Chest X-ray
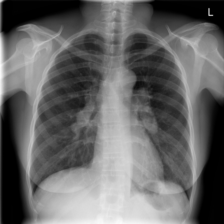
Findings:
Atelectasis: negative
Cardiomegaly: negative
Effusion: negative
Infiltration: negative
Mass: negative
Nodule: negative
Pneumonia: negative
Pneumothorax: negative
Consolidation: negative
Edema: negative
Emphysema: negative
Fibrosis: negative
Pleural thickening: negative
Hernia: negative